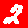
Digit: 2